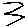
Label: zigzag